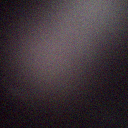
Screen state: off